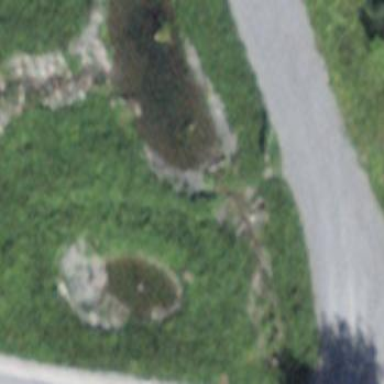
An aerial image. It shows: Pond with natural water.